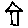
Label: house